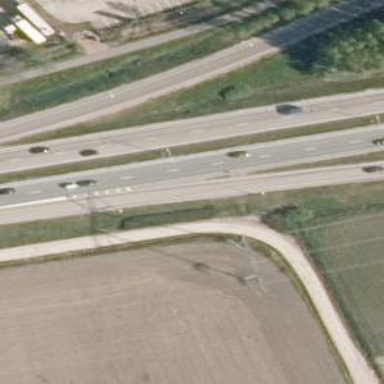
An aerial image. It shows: Asphalt trunk link road.